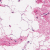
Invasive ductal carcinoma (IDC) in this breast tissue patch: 0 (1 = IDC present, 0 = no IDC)